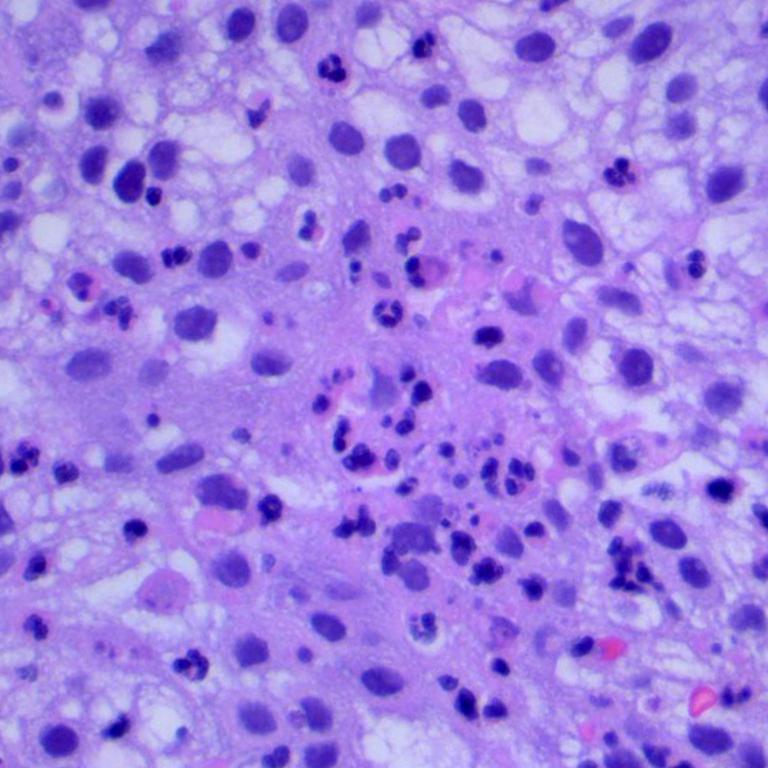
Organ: lung
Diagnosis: squamous carcinomas